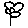
Label: flower